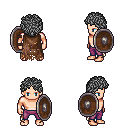
a pixel art fantasy rpg character, male body template, human, light skin, brown tattered cape, magenta pants, gray curly afro hairstyle, shield, four views (front, back, left, right), 2x2 character sprite sheet, small pixel art, hard edges, no anti-aliasing